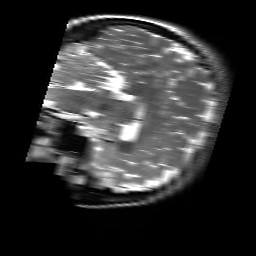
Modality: T2w
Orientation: sagittal
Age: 23
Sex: female
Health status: healthy
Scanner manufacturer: siemens
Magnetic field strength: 3 T
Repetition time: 4.01 s
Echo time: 0.116 s